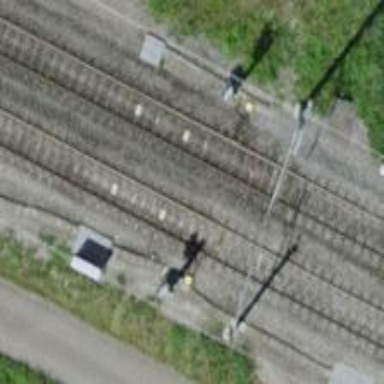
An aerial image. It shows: Railway signal.